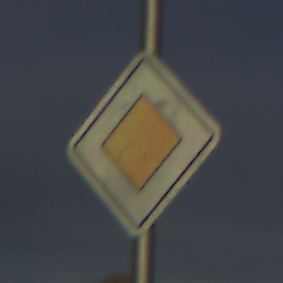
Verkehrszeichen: Vorfahrtsstrasse
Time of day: SunriseSunset
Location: Outdoor (Nature)
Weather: PartlyCloudy
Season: NotSpecified
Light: Natural